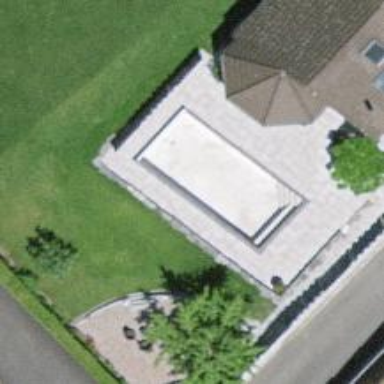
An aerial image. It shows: Swimming pool located in leisure land.